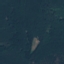
Land use / land cover: Forest